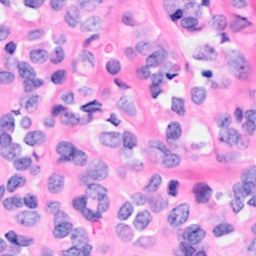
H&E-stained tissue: Breast